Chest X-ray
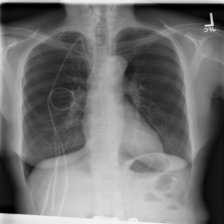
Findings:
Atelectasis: negative
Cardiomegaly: negative
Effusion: negative
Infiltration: negative
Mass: negative
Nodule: negative
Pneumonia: negative
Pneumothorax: negative
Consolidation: negative
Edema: negative
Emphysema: negative
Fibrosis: negative
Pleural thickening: negative
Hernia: negative